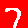
Digit: 7